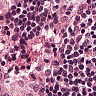
Metastatic tissue present: no